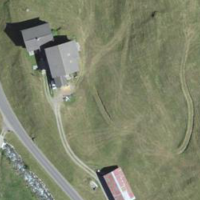
EUNIS habitat code: 26
Species observed at this site:
Silene dioica